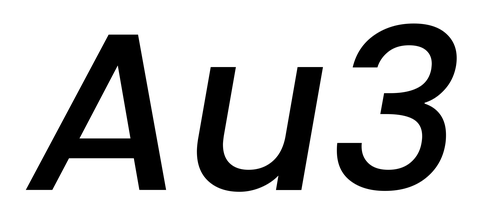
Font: Poppins-MediumItalic